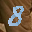
Label: 8